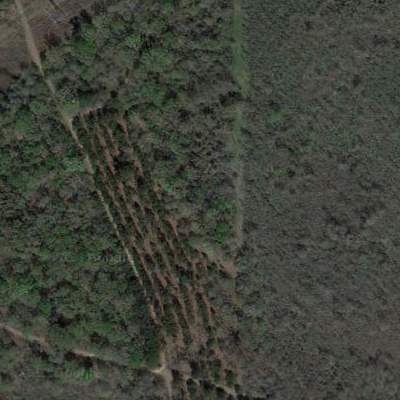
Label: eForest